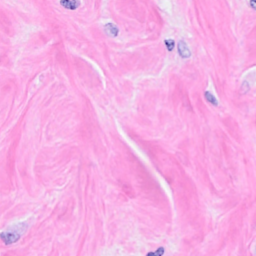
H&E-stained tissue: Breast